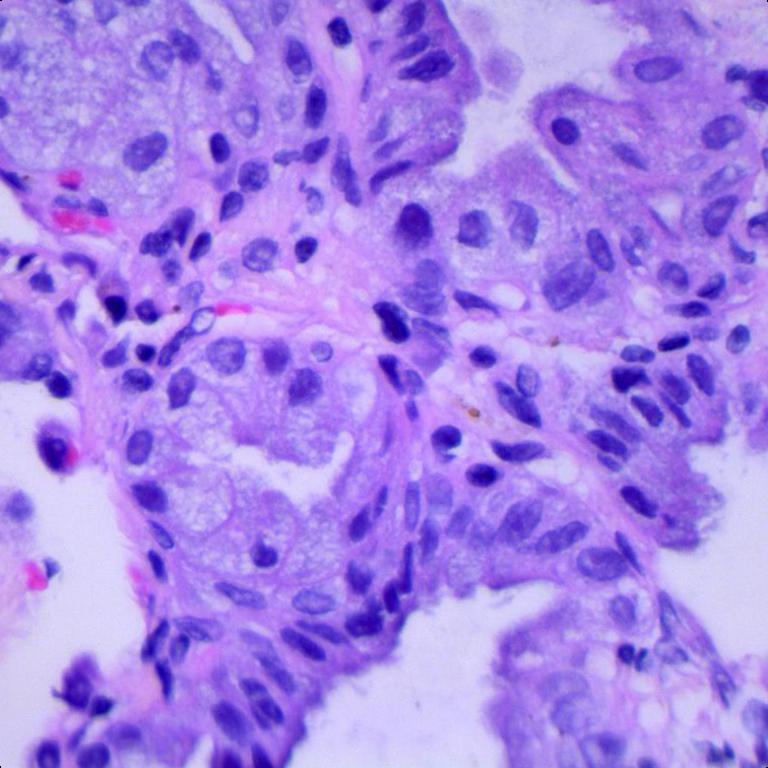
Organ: lung
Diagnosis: adenocarcinomas